Question: I've searched the many similar questions like this, but none of the solutions are working. It should also be noted that . I want a bunch of divs to span the entire length of the parent div at the bottom of it. I have tried putting them inside a div that text-align:center and then using float-left inside the gridPics class, and using display: inline-block, text-align :left and nothing seems to do it. The two in the example below are in the exact same spot, and I want them side by side. Here is what I have:
HTML:
'''
<div class="row-fluid">
<div class="span8 offset2 articleContent">
<!-- These are the divs to span across, when it works there would be more than two -->
<div class="gridPics"></div>
<div class="gridPics"></div>
<!-- They will also go over this image -->
<img id="sidePic" src="img/about/aboutHeader_Mid1.png" alt="about">
</div>
<div class="span2"></div>
</div>
'''
CSS:
'''
.gridPics{
position: absolute;
z-index: 1;
width: 10%;
height: 20%;
background: #0000b3;
bottom: 0;
float: left;
}
.articleContent{
position: relative;
box-shadow: 0 0 5px 5px #888;
}
#sidePic{
position: relative;
z-index: -1;
}
'''
Here is where I am doing this, the blue divs would be pics (akin to thumbnails) that can be clicked. I want them to go all the way across:
/ScreenShot2013-01-09at85450PM_zps550e8e4a.png[/IMG]
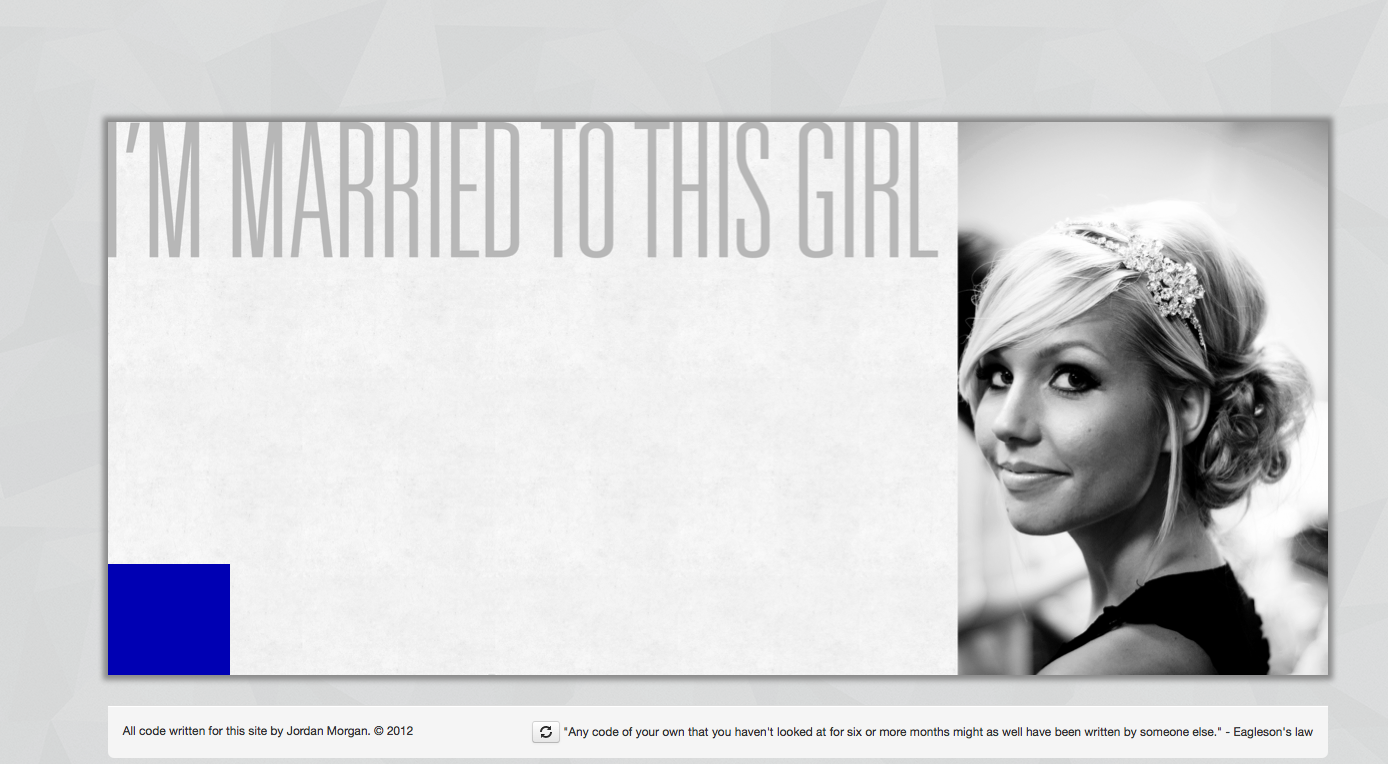
Answer: Here's a fiddle:
<URL>
You need a container for your gridPics and have it be absolute positioned (instead of the gridPics) at the bottom. Then float the gridPics inside of the container.
'''
.picContainer {
position: absolute;
bottom: 0;
left: 0;
width: 100%;
min-height: 50px;
}
.gridPics {
width: 50px;
height: 50px;
float: left;
display: block;
margin-right: 4px;
margin-top: 4px;
}
'''